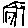
Label: house